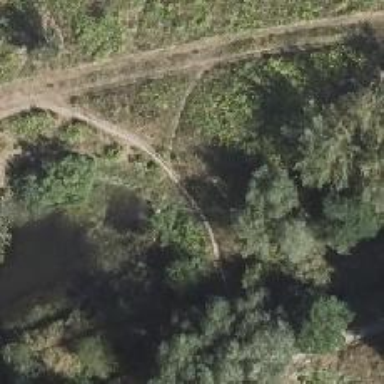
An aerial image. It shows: Path.